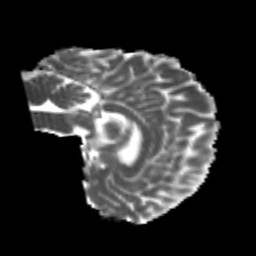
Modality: MD
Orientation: sagittal
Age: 24
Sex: female
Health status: healthy
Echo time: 0.074 s